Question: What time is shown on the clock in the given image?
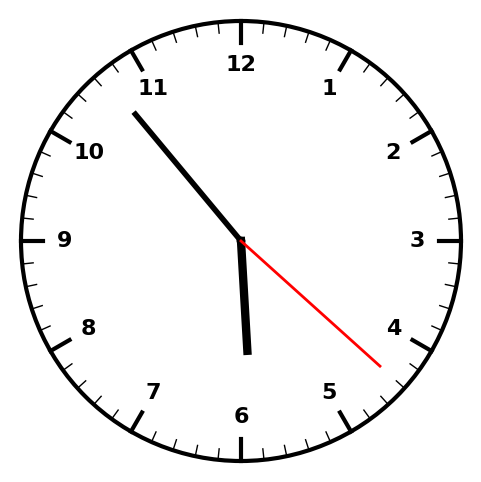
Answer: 05:53:22